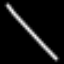
Label: line